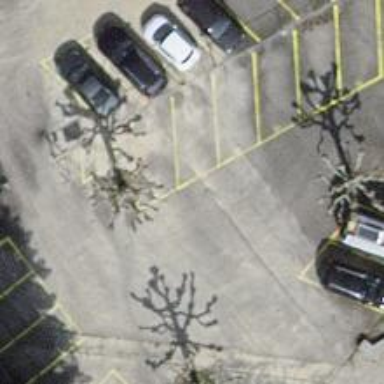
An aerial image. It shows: Parking area with surface.